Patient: sex M, age 29
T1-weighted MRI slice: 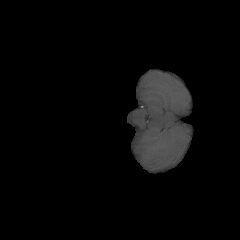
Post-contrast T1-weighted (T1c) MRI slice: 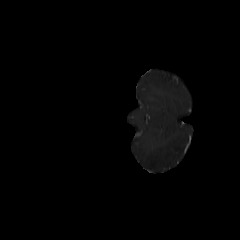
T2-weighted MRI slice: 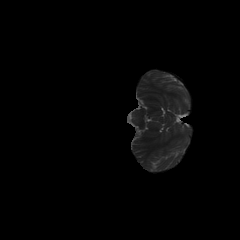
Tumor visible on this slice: no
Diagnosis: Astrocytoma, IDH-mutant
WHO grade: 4